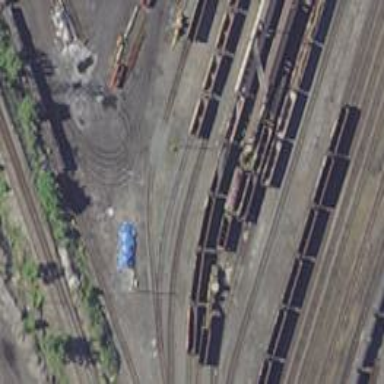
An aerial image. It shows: Railway yard in service.